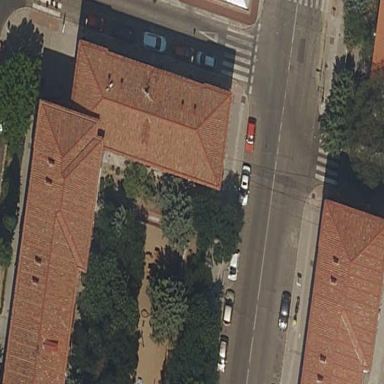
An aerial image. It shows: Gabled apartments building with roof tiles.